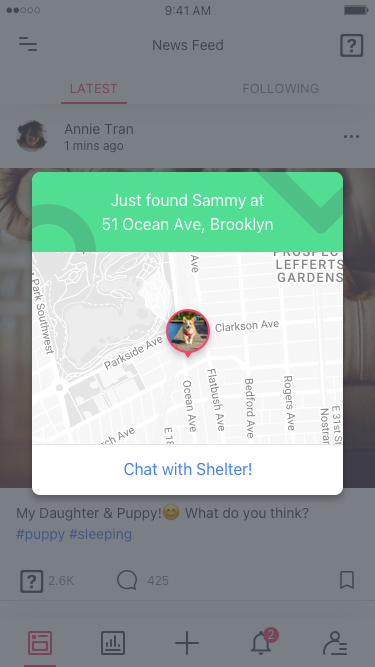
Text in this UI design:
Notification!
Just found Sammy at 51 Ocean Ave, Brooklyn